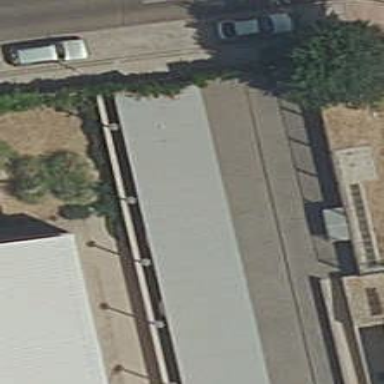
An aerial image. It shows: View of roof of building.